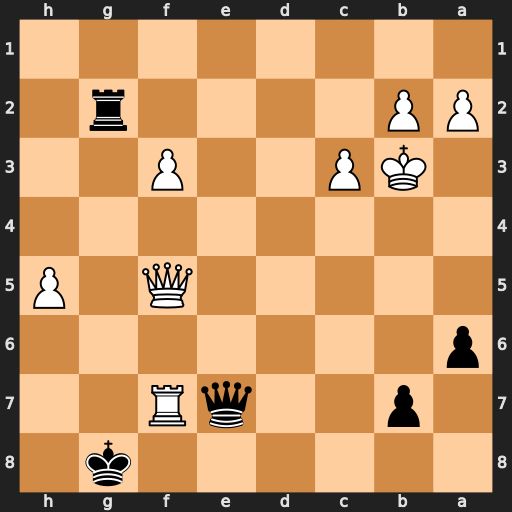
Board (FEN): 6k1/1p2qR2/p7/5Q1P/8/1KP2P2/PP4r1/8
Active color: b
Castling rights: -
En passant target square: -
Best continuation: Qxf7+ Qxf7+ Kxf7